Field crop: maize
Growth stage: 2
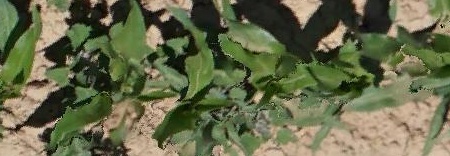
Species: maize